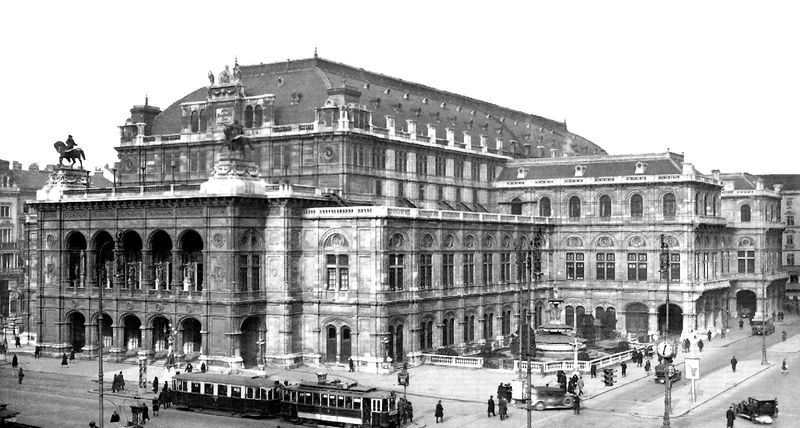
Titel: Opernhaus in Wien
Künstler: Eduard van der Nüll
Standort: Wien (EU - AUT)
Schlagwörter: menschen, stadt, fenster, jahrhundertwende, paris, säule, dach, gebäude, architektur, stein, klassizismus, reiter, statue, fahnen, fassade, mast, auto, uhr, sein, eingang, berlin, palast, groß, bahnhof, arkaden, photo, bahn, straßenbahn, tram, vorplatz, nebengebäude, riesig, s/w, bombastisch, stant, parus, gard du nord